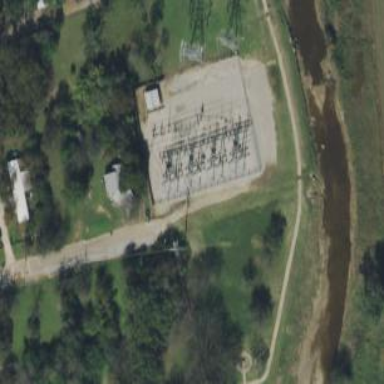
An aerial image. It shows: Outdoor distribution level power substation.